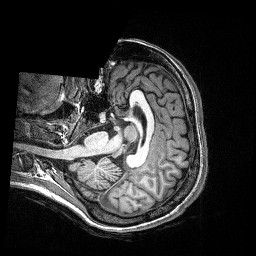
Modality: T1w
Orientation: axial
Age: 22
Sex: female
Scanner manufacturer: siemens
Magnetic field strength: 3 T
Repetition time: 2.4 s
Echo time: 0.03 s